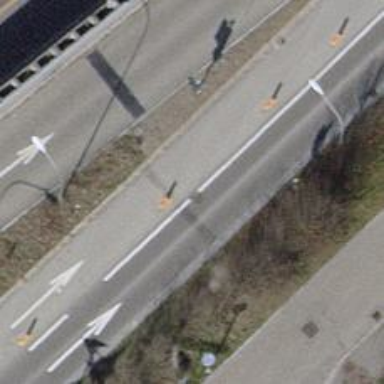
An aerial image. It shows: Road with traffic signals.